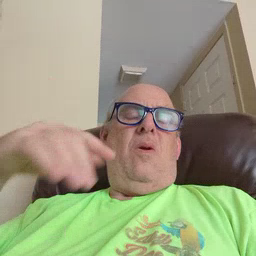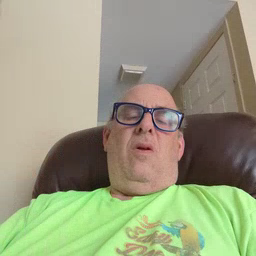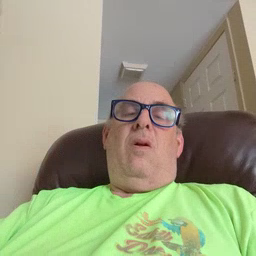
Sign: noisy